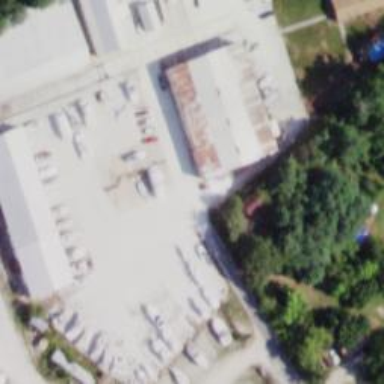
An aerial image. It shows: Boat yard.